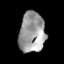
Tissue: prostate
Cell type: Epithelial cells
Senescence score: 0.2981
Nuclear area (px): 1023
Mean DAPI intensity: 156.589